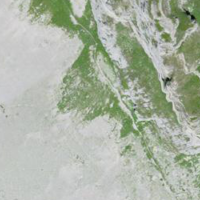
EUNIS habitat code: 48
Species observed at this site:
Cepaea nemoralis